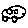
Label: car